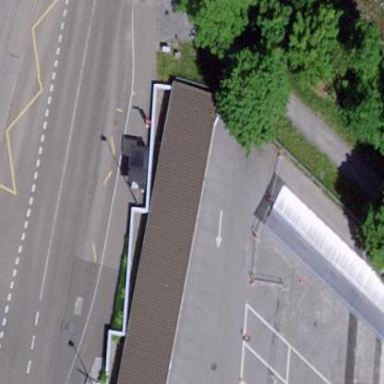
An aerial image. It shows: View of roof of building.